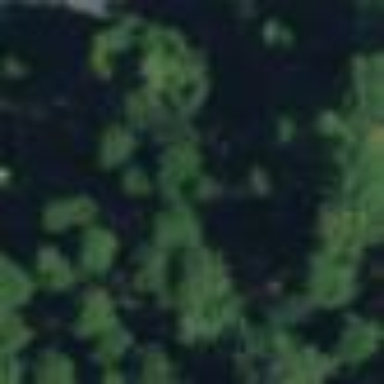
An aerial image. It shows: Greenfield woodland with mixture of leaf types and cycles.